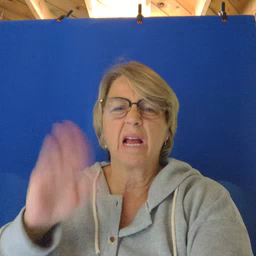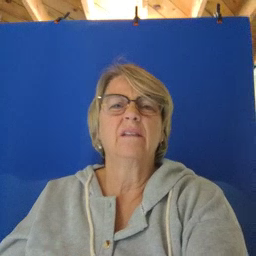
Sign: bad